Interaction volume radius: 5 \u00c5
Interaction volume height: 35 \u00c5
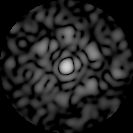
Disorder parameter: 0.7426